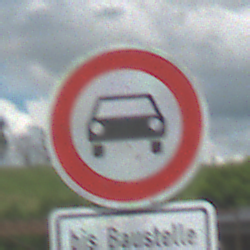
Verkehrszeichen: VerbotKraftwagen
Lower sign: SonstigeFahrzeugePersonengruppenFrei2
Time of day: Midday
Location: Outdoor (Nature)
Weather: PartlyCloudy
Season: NotSpecified
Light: Natural